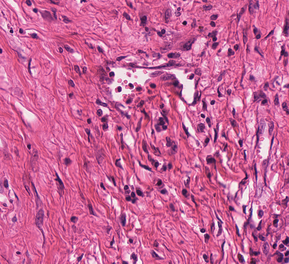
Tumor epithelial tissue: no
Tumor-associated stroma tissue: yes
Normal tissue: no